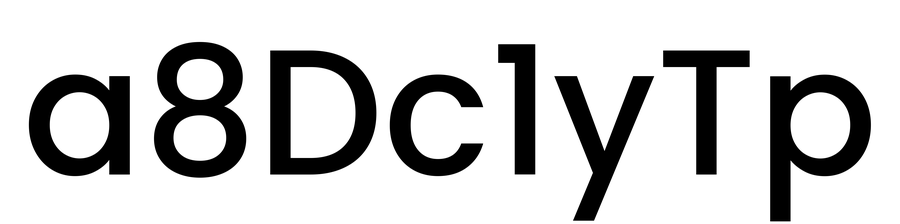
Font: Poppins-Medium